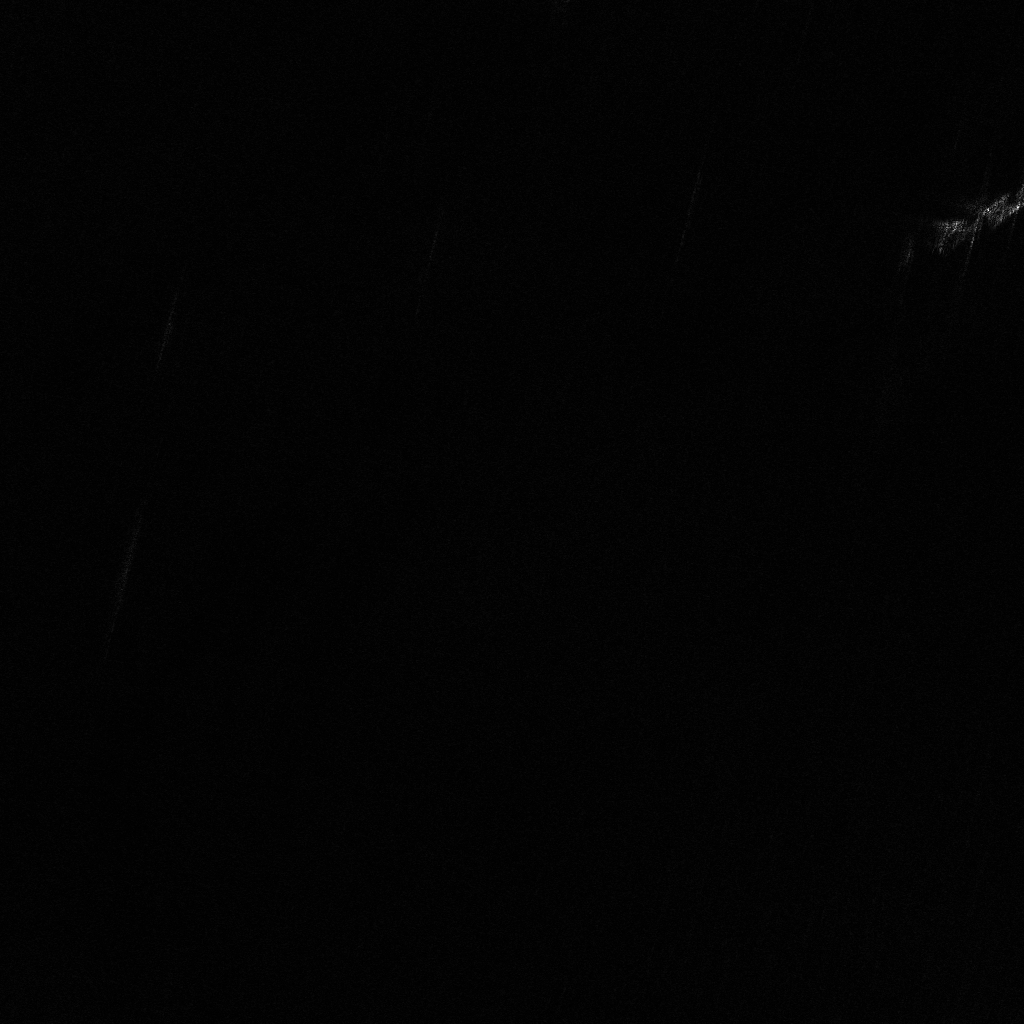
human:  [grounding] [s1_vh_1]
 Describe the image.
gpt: In the satellite image, there is  <ref>1 large container </ref> <box>[[94, 16, 97, 26, 60]]</box> located at top right.